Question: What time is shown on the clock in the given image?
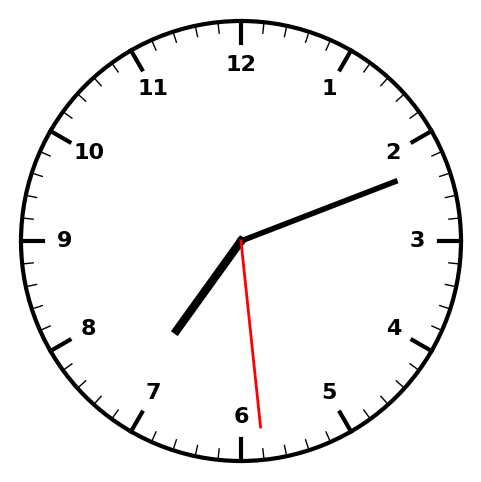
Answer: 07:11:29